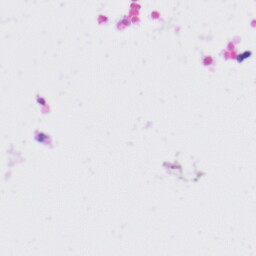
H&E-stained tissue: Liver